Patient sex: F
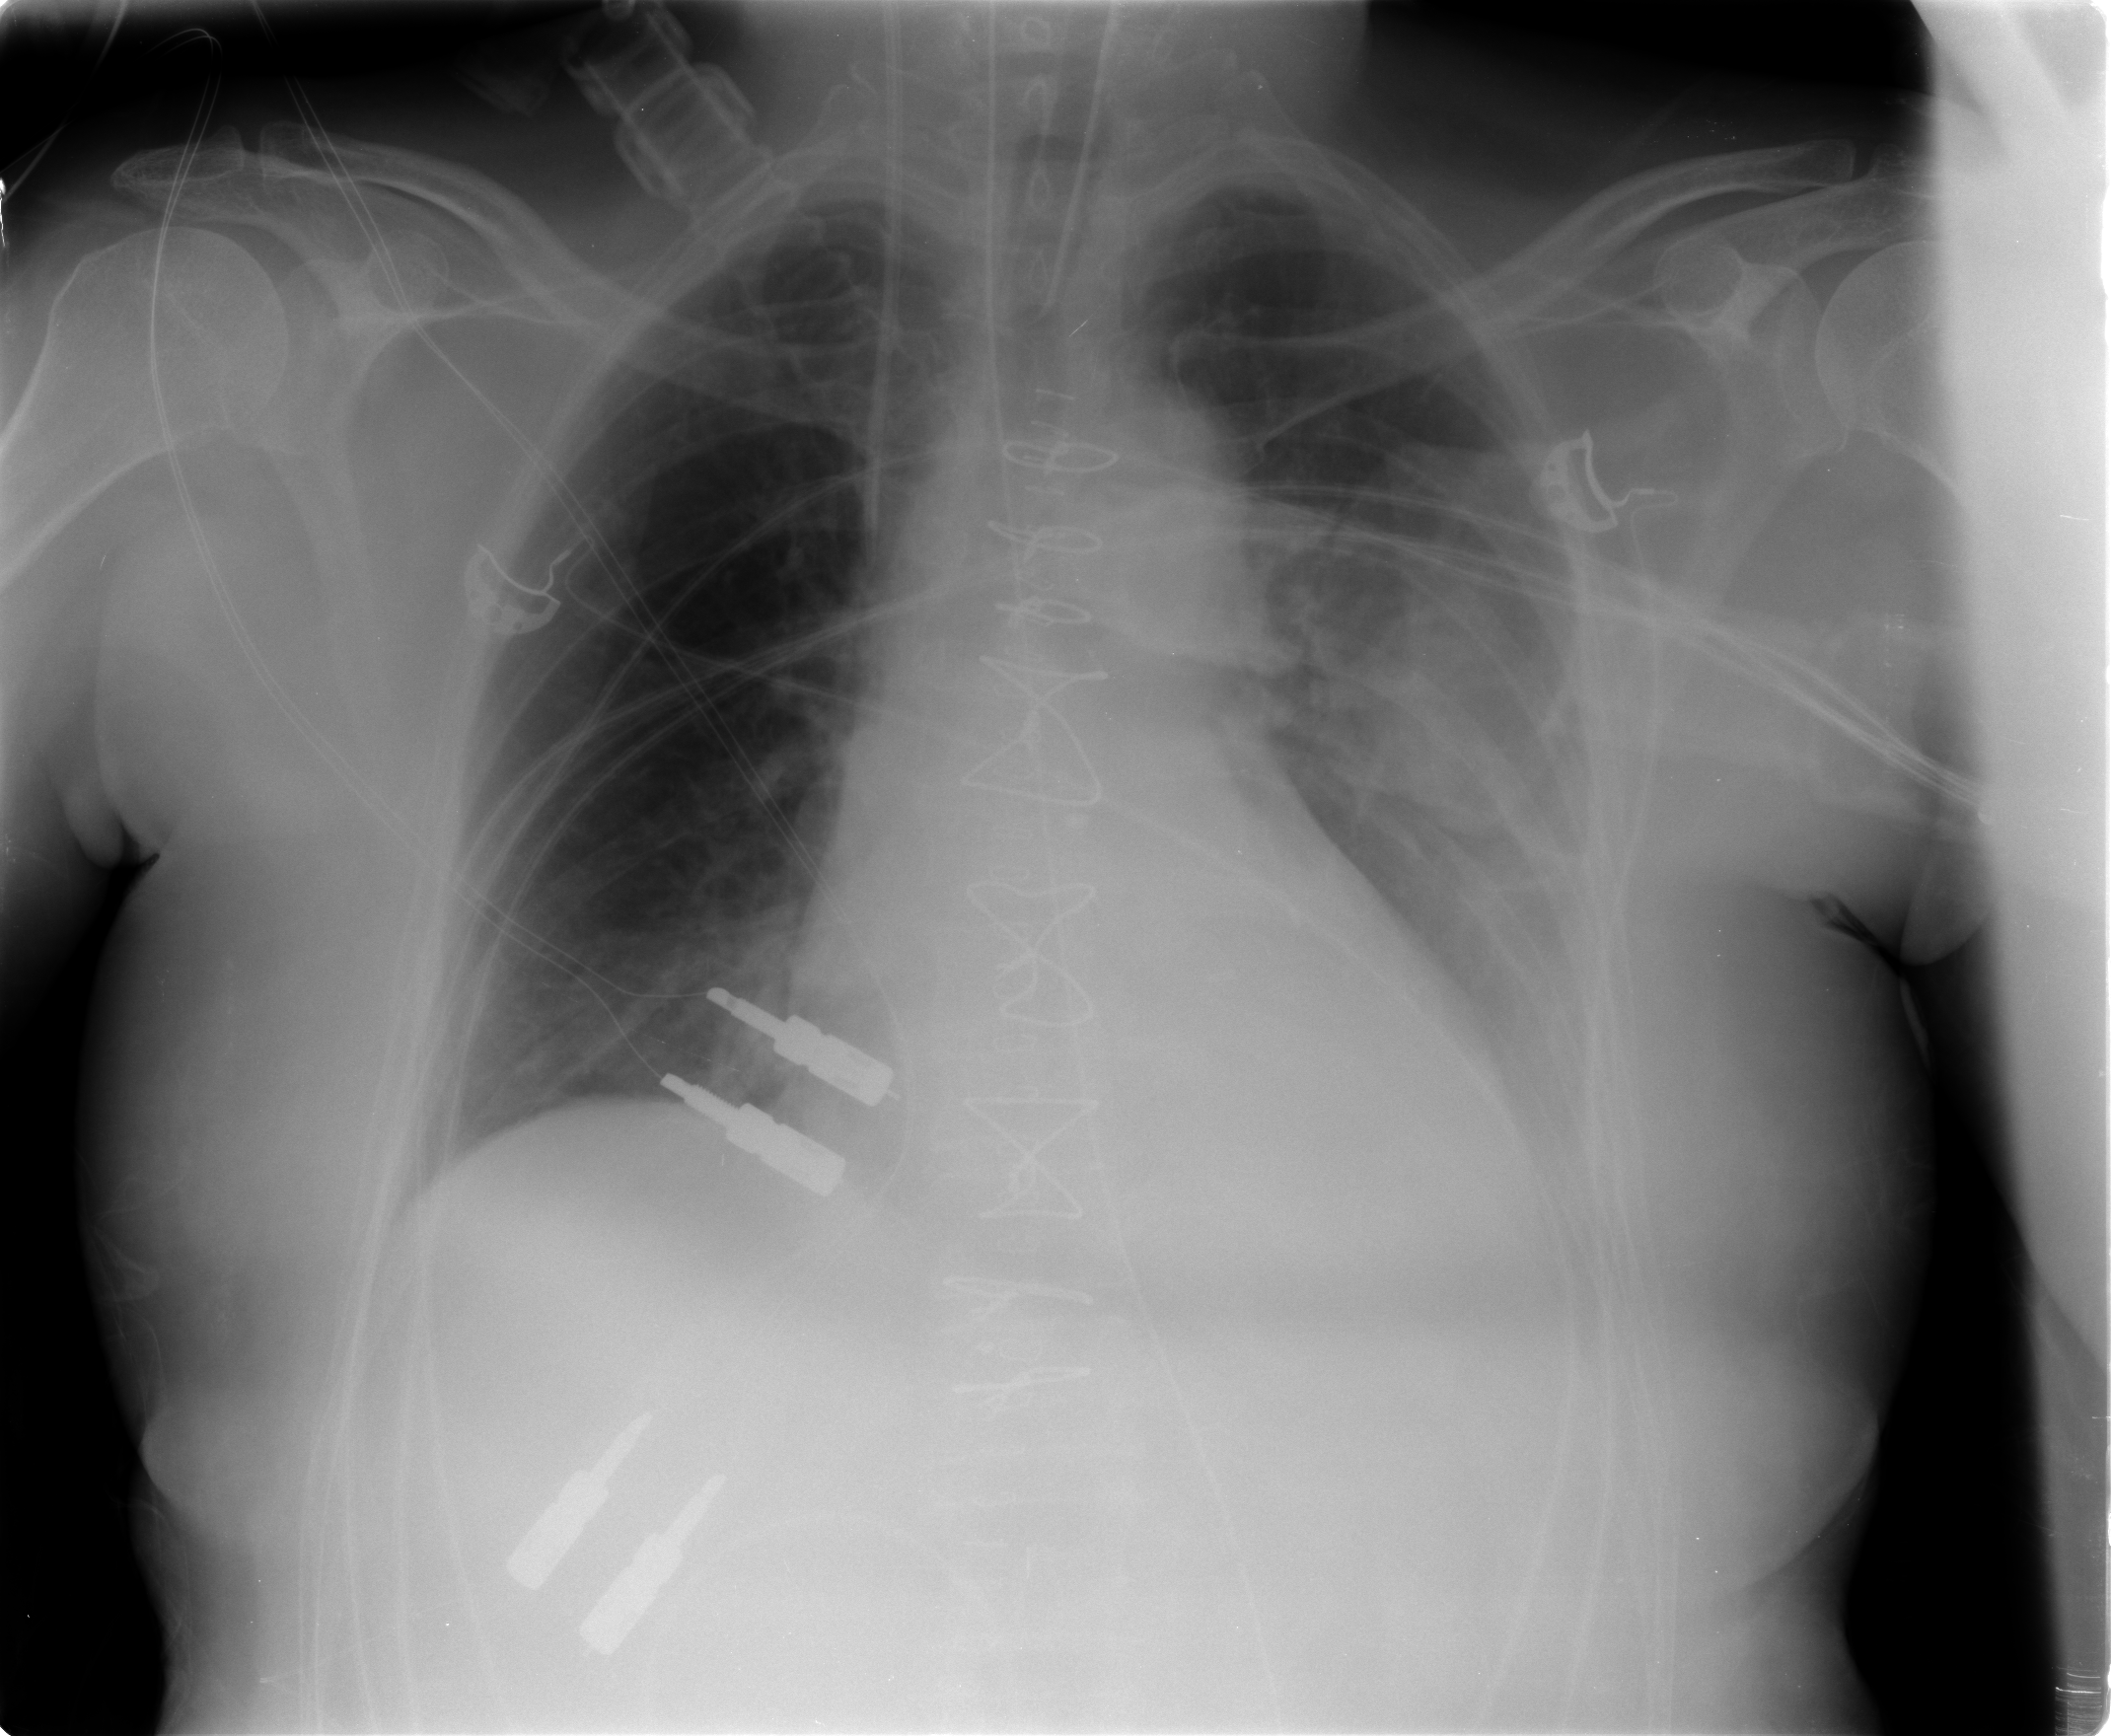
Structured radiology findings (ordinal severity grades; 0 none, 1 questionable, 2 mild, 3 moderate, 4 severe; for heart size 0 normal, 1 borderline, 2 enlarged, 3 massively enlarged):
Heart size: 1
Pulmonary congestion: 2
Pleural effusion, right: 0
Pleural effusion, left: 2
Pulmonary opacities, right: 0
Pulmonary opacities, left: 0
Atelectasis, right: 1
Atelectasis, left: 2